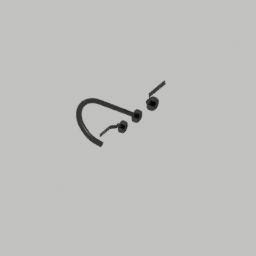
Label: appliances